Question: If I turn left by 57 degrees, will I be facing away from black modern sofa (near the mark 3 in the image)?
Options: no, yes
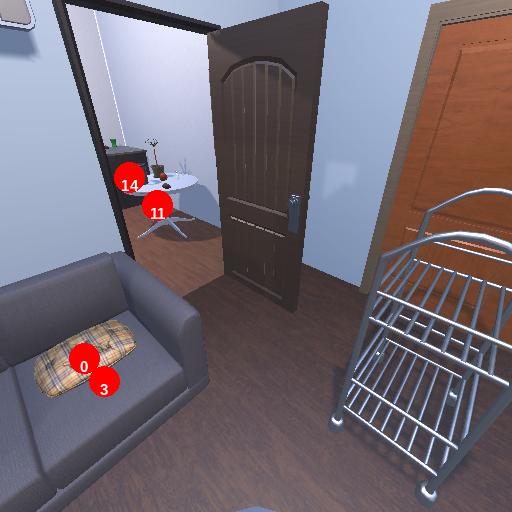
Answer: no